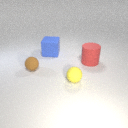
small yellow rubber sphere to the left of large red rubber cylinder